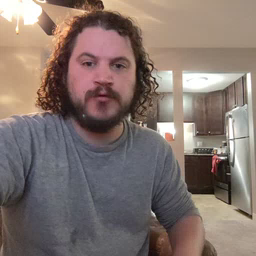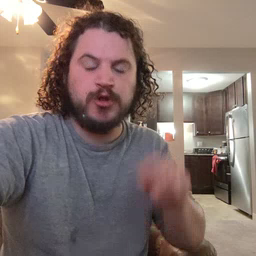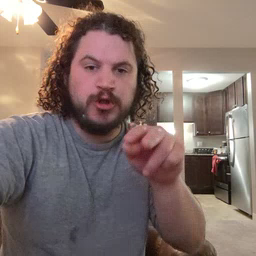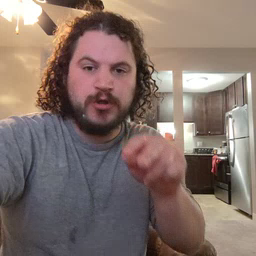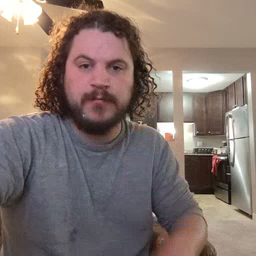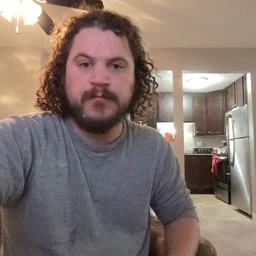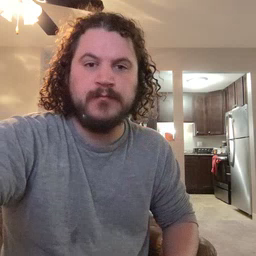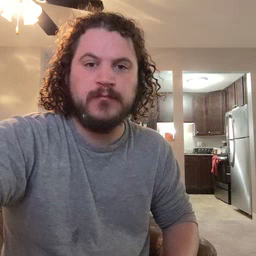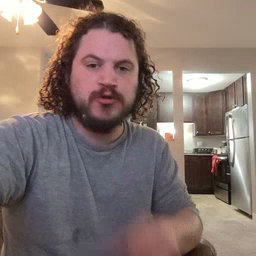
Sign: look